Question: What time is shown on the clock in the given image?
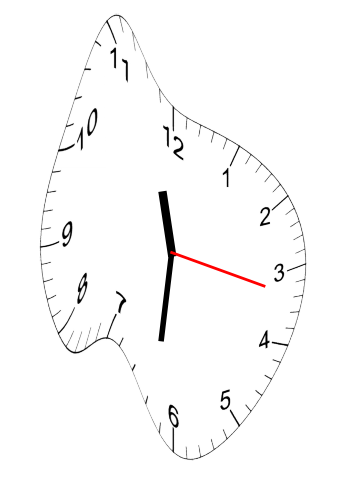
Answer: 11:31:17